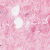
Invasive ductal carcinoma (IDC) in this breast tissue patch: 0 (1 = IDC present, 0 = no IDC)